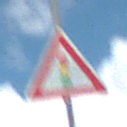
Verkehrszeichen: Lichtzeichenanlage
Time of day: Midday
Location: Outdoor (Nature)
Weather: PartlyCloudy
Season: NotSpecified
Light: Natural